Question: i have some uibezierpaths. as paths, they don't really have thickness.
but, I am hoping to find a way to define an area around a path like the grayish areas around the lines in this picture
basically, i want to test whether drawn lines fall within the buffer zone around the lines.
i thought this would be simple, but it's turning out to be much more complex than i thought. I can use the CGPathApply function to examine the points along my path, and then getting a range +or- each point, but it's more complicated than that with angles and curves. any ideas?
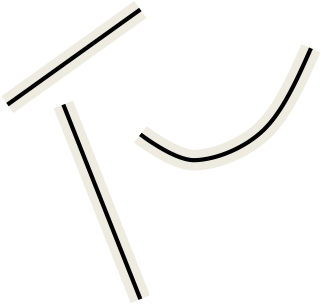
Answer: Expanding the width of a path is actually quite difficult. However, you could just stroke it with a thicker width and get pretty much the same effect. Something like...
'''
CGContextSetRGBStrokeColor(context, 0.4, 0.4, 0.4, 1.0);
[path setLineWidth:15];
[path stroke];
CGContextSetRGBStrokeColor(context, 0.0, 0.0, 0.0, 1.0);
[path setLineWidth:3];
[path stroke];
'''
...would produce a picture like the one in your question. But I doubt that's news to you.
The real trick is the test of "whether drawn lines fall within the buffer zone." That problem is very similar to one which I just answered for myself in <URL> code I shared there. This implements a bitmap/bitwise data comparison to detect hits on lines much like you need. You could just draw the thicker "buffer" paths into the bitmap for testing and show the thinner lines in your view.